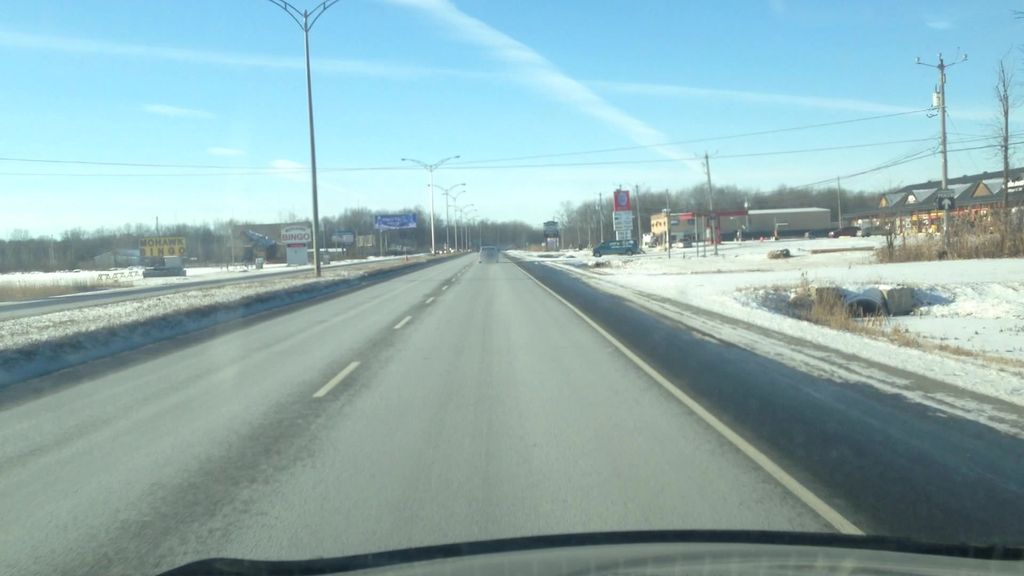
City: montreal